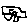
Label: car